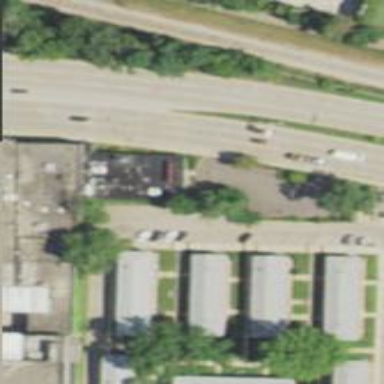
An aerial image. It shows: Industrial building.